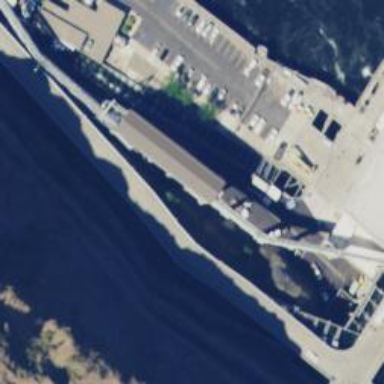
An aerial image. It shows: Fish pass along the waterway.